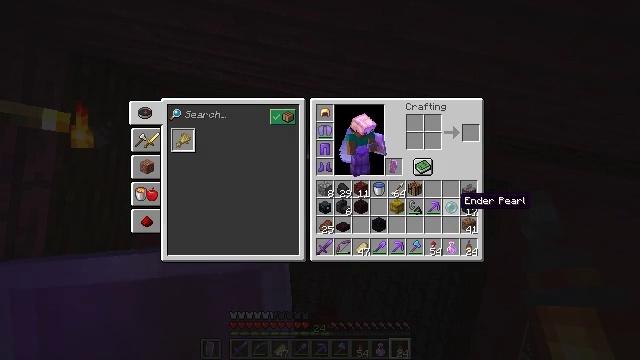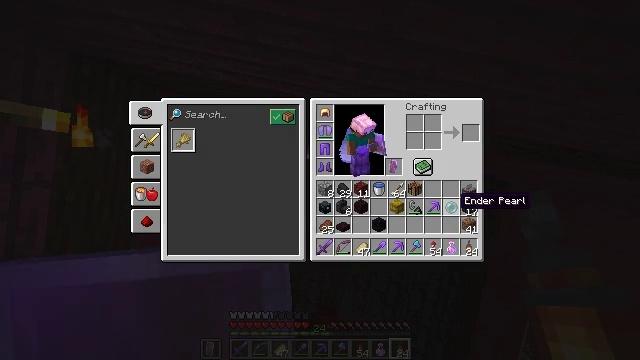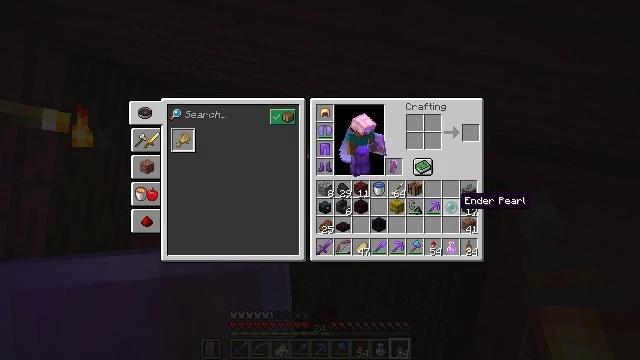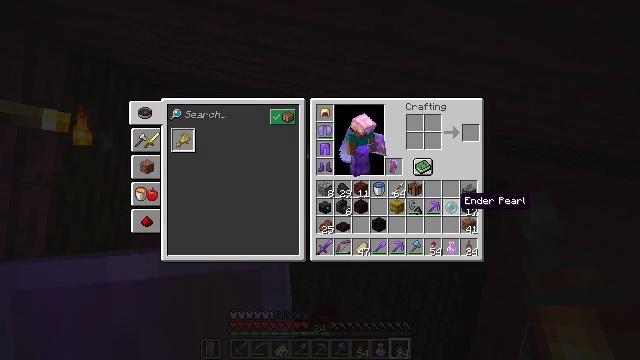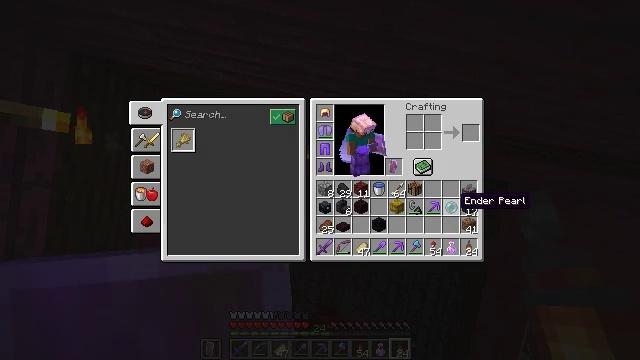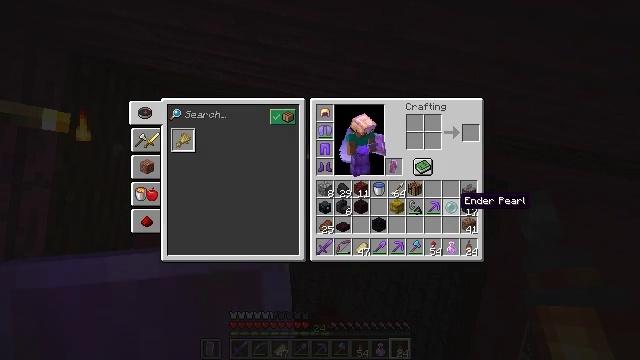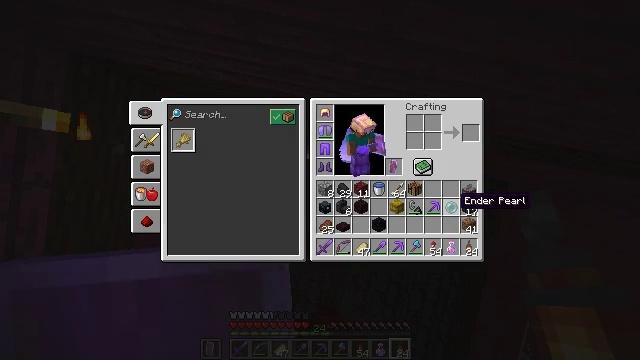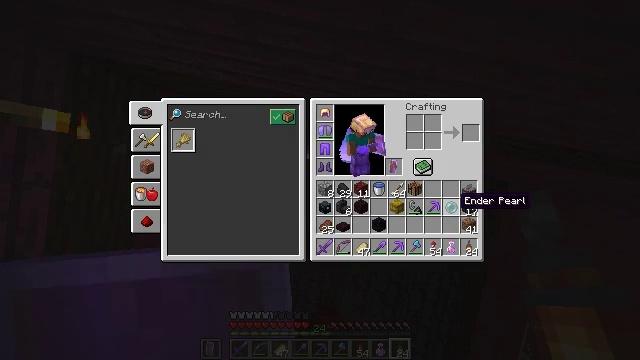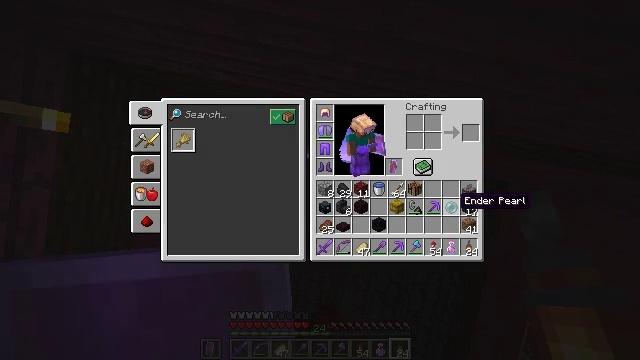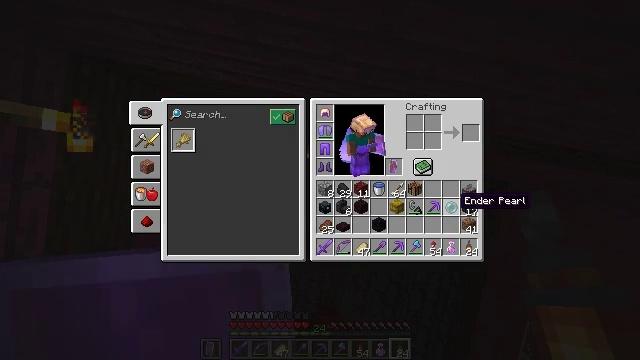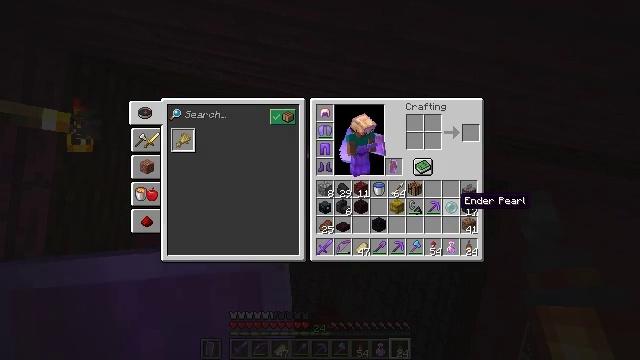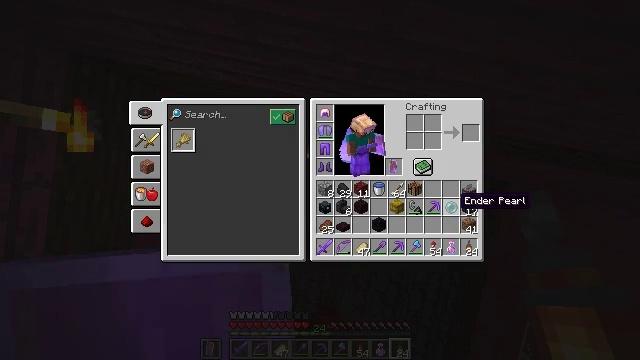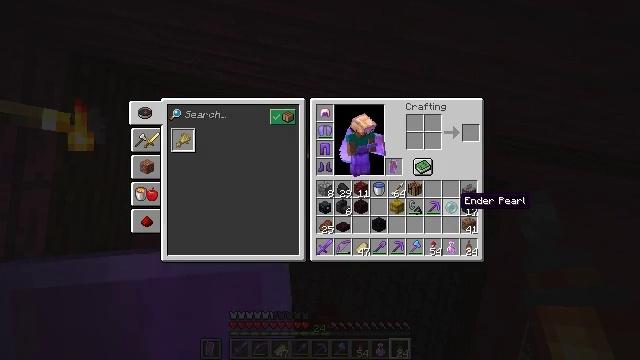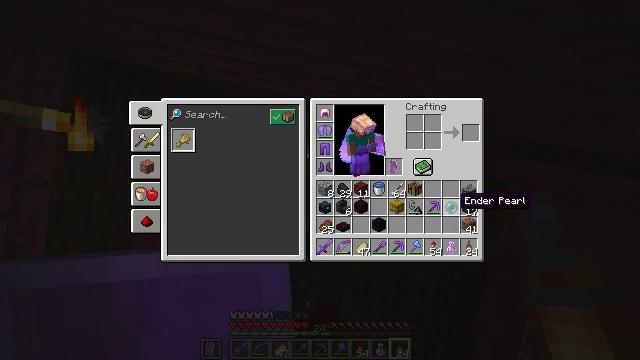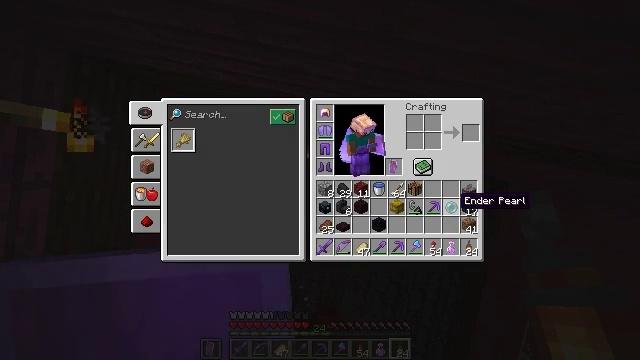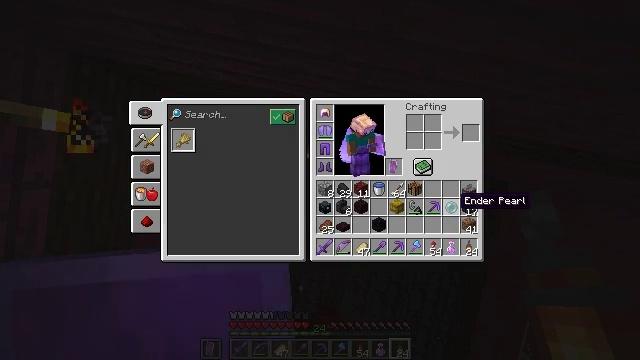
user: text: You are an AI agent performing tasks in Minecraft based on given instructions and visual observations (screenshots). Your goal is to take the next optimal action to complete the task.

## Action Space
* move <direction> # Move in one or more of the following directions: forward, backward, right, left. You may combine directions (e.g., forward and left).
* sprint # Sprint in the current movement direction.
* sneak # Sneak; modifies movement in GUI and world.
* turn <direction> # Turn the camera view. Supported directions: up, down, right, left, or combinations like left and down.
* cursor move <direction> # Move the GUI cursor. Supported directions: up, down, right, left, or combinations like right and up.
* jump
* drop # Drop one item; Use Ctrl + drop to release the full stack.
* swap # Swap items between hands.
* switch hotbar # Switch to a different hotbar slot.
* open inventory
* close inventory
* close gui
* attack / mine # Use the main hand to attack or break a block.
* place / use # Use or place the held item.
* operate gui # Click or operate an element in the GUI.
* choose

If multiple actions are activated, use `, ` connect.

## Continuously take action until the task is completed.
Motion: motion action
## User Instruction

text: Mine nether brick slab.
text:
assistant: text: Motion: no_op
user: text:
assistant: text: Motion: no_op
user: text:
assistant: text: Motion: no_op
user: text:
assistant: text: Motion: no_op
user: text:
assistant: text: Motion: no_op
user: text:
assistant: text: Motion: no_op
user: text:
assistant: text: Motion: no_op
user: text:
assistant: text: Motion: no_op
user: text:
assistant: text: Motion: no_op
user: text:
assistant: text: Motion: no_op
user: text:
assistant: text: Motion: no_op
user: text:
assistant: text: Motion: no_op
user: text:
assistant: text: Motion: no_op
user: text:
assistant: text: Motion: no_op
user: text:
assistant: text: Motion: no_op
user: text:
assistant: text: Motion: no_op
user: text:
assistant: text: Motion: no_op
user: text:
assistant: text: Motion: no_op
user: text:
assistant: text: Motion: no_op
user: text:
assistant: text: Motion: no_op
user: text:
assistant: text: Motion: no_op
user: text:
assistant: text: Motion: no_op
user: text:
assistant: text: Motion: no_op
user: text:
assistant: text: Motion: no_op
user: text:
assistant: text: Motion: no_op
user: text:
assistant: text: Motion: no_op
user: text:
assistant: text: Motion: no_op
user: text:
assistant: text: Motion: no_op
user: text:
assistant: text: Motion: no_op
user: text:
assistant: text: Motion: no_op